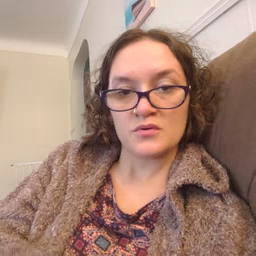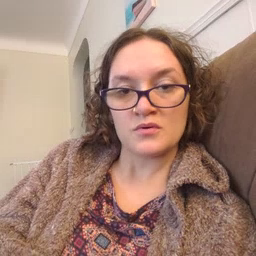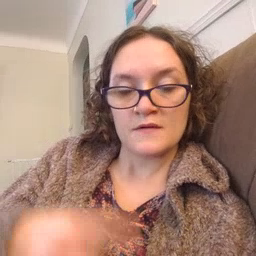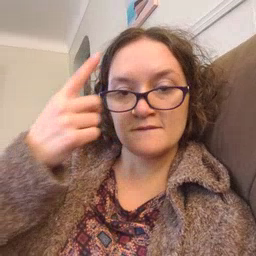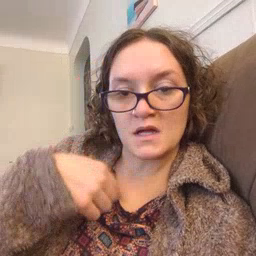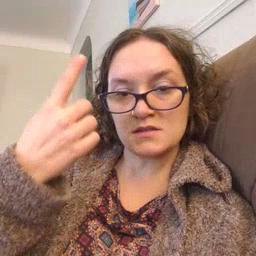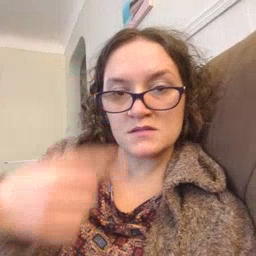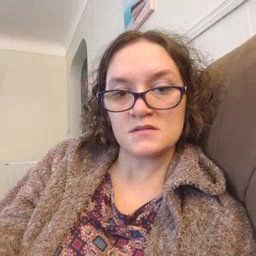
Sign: face